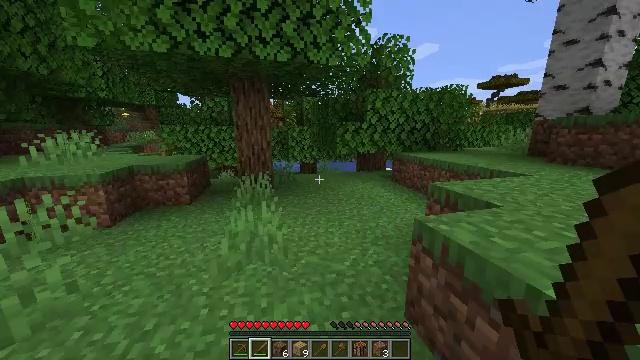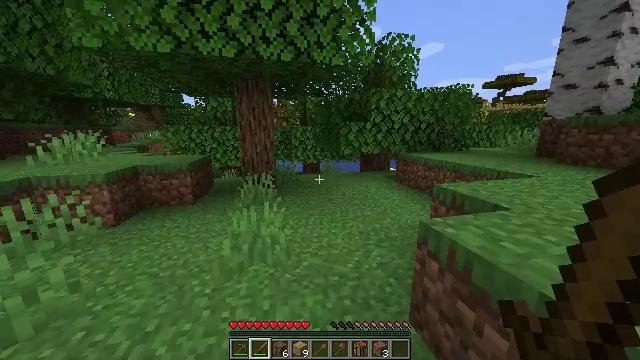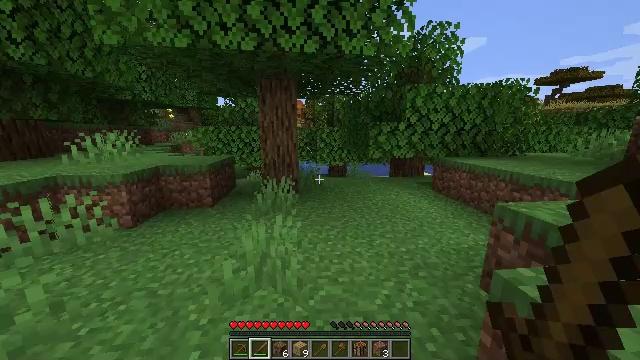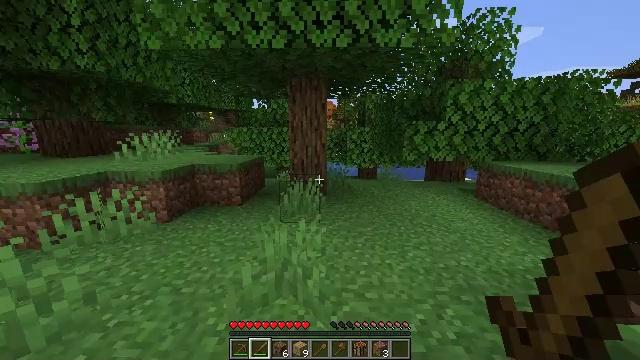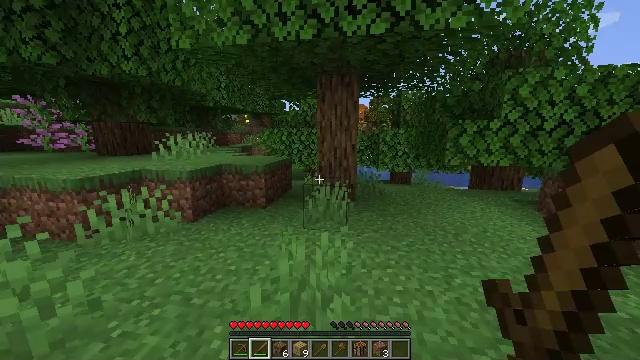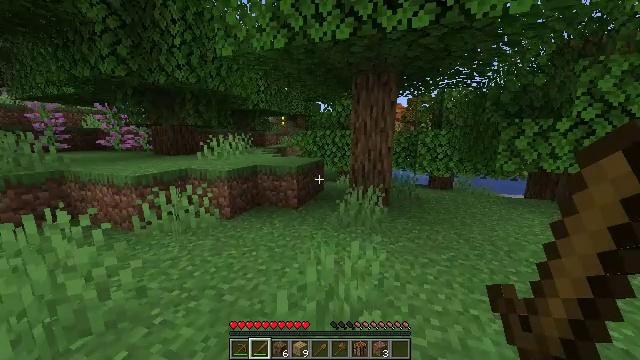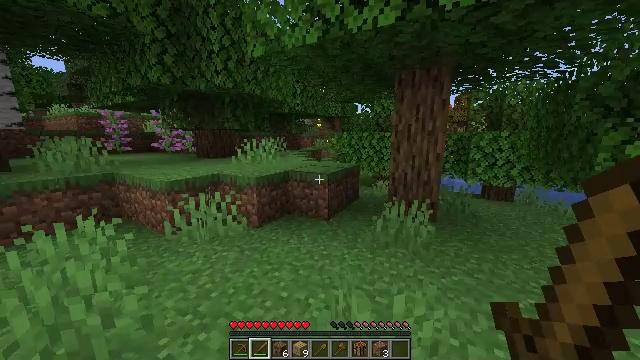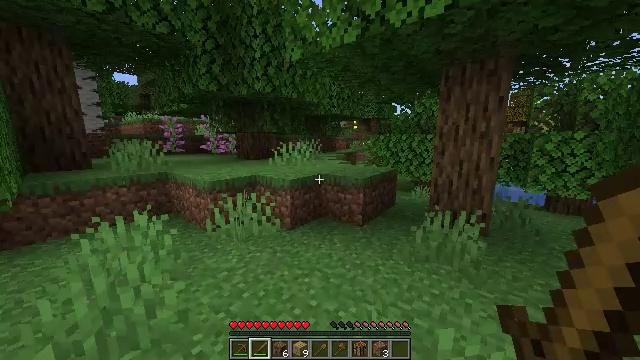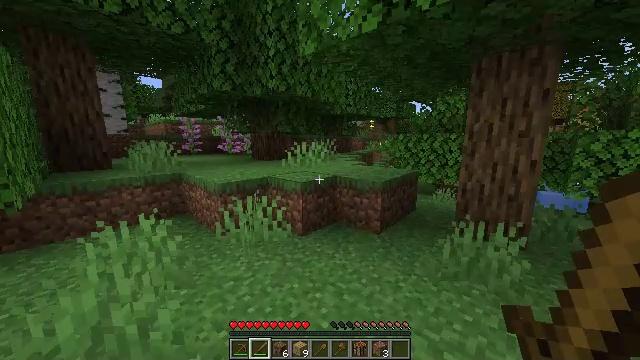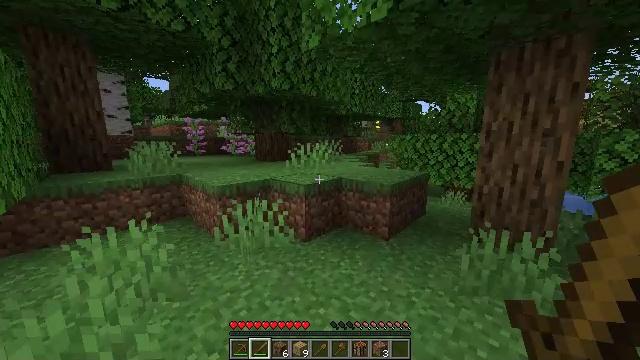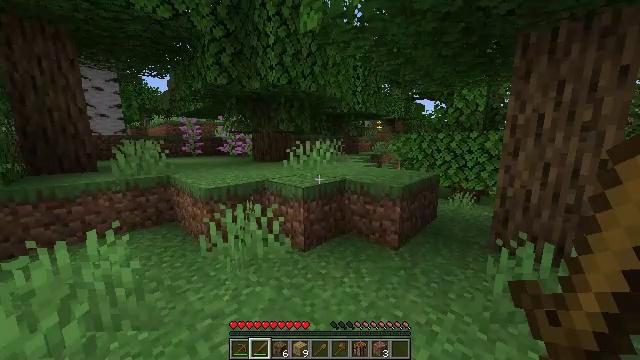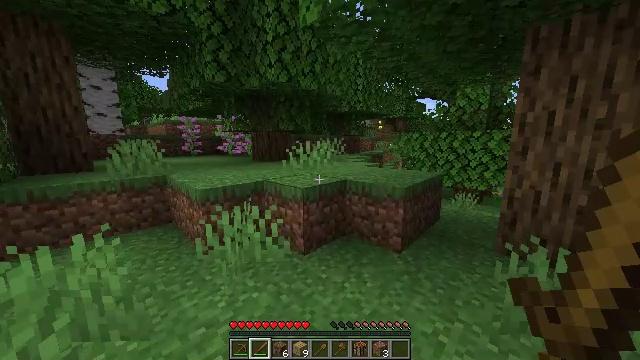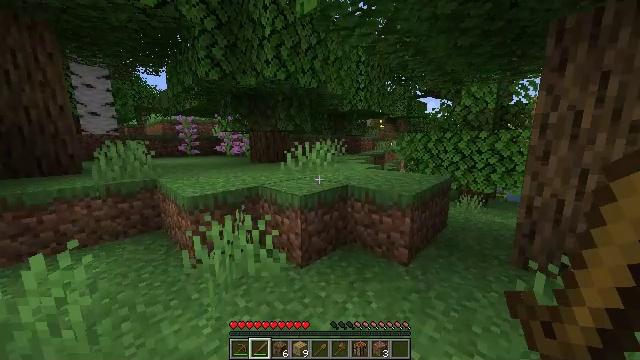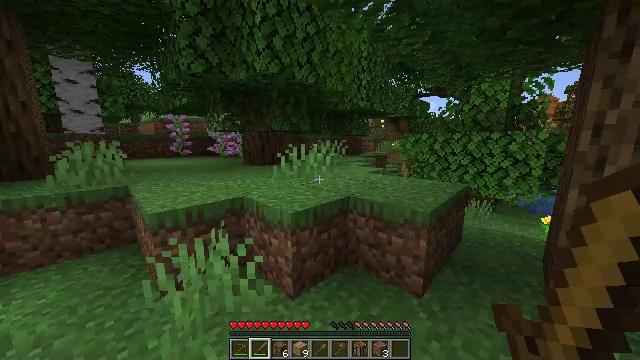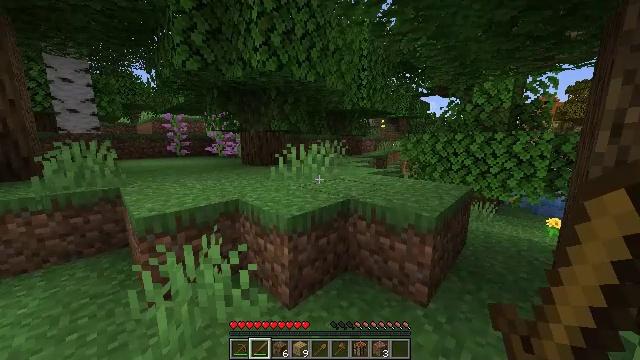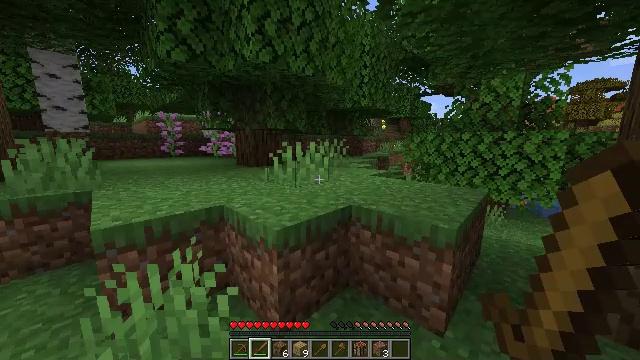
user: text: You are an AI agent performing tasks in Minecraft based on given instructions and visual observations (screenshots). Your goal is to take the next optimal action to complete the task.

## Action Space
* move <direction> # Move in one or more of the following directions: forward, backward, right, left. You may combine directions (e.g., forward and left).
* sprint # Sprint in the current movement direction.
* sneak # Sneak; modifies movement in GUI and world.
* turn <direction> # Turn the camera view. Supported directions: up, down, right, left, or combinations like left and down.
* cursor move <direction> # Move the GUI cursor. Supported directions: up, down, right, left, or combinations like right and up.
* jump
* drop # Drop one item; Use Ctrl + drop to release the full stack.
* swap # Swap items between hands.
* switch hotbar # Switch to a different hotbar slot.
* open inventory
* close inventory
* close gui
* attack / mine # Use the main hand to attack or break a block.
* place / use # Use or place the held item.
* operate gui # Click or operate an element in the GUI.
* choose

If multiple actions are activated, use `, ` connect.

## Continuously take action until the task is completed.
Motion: motion action
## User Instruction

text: Gather grass block for landscaping.
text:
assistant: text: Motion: move forward, sprint
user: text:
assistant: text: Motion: move forward, sprint, turn left
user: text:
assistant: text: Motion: move forward, sprint, turn left
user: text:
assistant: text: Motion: move forward, sprint, turn left
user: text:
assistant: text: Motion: move forward, sprint, turn left
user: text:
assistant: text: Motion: move forward, sprint, turn left
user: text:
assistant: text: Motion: move forward, sprint, turn left
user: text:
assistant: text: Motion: move forward, sprint, turn left
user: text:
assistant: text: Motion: move forward, sprint, turn left
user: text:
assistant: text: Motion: move forward, sprint
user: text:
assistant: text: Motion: move forward, sprint
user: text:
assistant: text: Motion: move forward, sprint
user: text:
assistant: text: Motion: move forward, sprint
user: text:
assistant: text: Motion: move forward, sprint
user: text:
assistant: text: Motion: move forward, sprint
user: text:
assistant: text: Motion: move forward, sprint
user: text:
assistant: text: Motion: move forward, sprint
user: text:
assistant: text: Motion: move forward, sprint
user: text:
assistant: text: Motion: move forward, sprint, turn right
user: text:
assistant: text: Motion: move forward, sprint, turn right
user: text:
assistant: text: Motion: move forward, sprint
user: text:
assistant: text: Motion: move forward, sprint, jump
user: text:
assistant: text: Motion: move forward, sprint, jump
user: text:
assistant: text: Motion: move forward, sprint, jump
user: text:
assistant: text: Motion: move forward, sprint, jump
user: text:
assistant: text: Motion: move forward, sprint
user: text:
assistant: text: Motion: move forward, sprint
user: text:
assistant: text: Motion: move forward, sprint
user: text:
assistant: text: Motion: move forward, sprint
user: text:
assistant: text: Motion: move forward, sprint